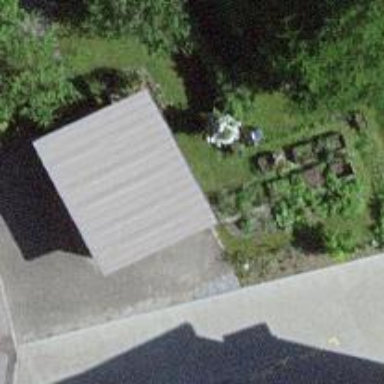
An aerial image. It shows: Garage building.